Question: I want to write a code to solve for "y" with relative error %1 in equation below:

In the equation we have the values of "'b=2, x=1, n=0.015, S_0=0.002, Q=21'" and y should be calculated.
I write this code:
'''
b=float(input('b='))
x=float(input('x= '))
n=float(input('n= '))
s=float(input('S_0= '))
Q=float(input('Q= '))
Q=(1/n)*((y*(b+x*y))**(5/3))/((b+2*y*(1+x**2)**(1/2))**(2/3)))*s
print(y)
'''
It doesn't work.
I am not familiar how to solve the implicit equation in python. if it wasn't implicit I could write the equation with respect to y then write inputs. but here I don't know what I should do.
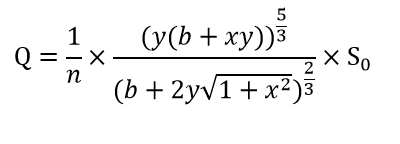
Answer: You can rephrase your equation by defining like below f(y) and then find the root of it with fsolve
'''
from scipy.optimize import fsolve
def f(y,b=2,x=1,n=0.015,S_0=0.002,Q=21):
return (1/n)*((y*(b+x*y))**(5/3))/((b+2*y*(1+x**2)**(1/2))**(2/3))*S_0-Q
a=fsolve(f,1)
print(a)
print(f(a))
'''